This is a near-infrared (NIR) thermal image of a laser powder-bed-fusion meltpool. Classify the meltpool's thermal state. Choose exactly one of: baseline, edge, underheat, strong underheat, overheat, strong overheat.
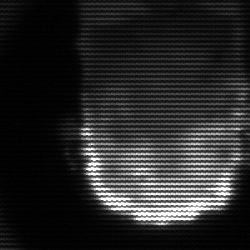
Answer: baseline